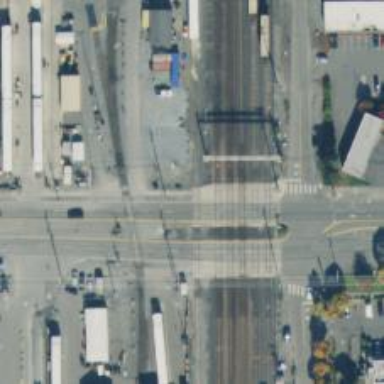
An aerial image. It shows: Railway crossing.